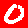
Digit: 0